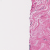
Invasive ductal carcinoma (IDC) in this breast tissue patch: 0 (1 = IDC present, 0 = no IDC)